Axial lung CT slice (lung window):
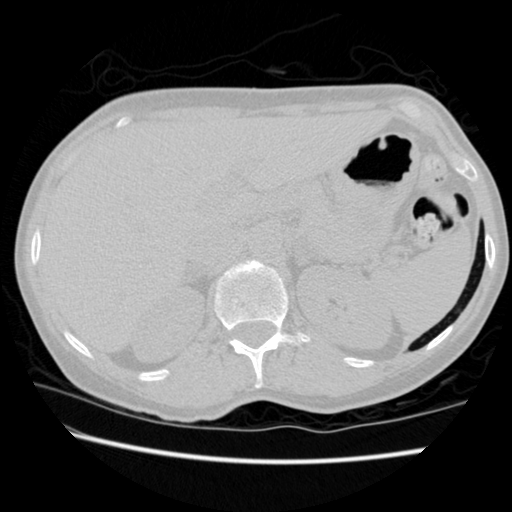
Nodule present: no